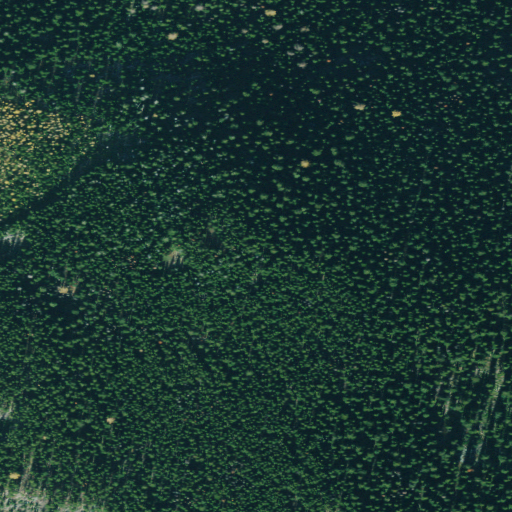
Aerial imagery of mountain in Montana named Thirsty Mountain containing only evergreen forest